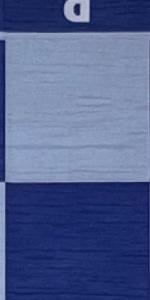
Label: Empty